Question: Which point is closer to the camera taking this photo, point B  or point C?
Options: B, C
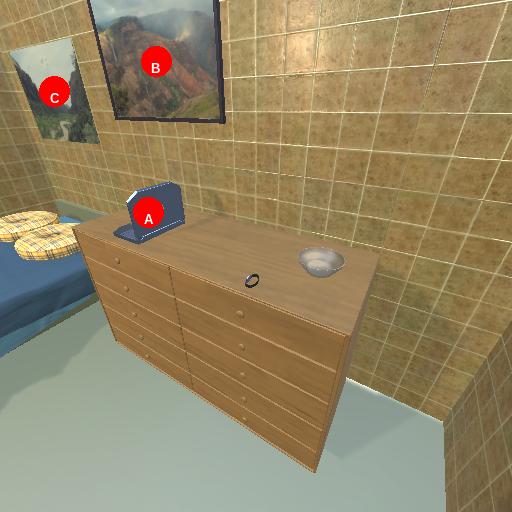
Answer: B